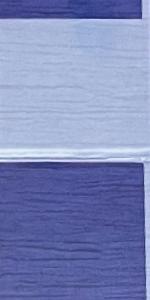
Label: Empty